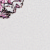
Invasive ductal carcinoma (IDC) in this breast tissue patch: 0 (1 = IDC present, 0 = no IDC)